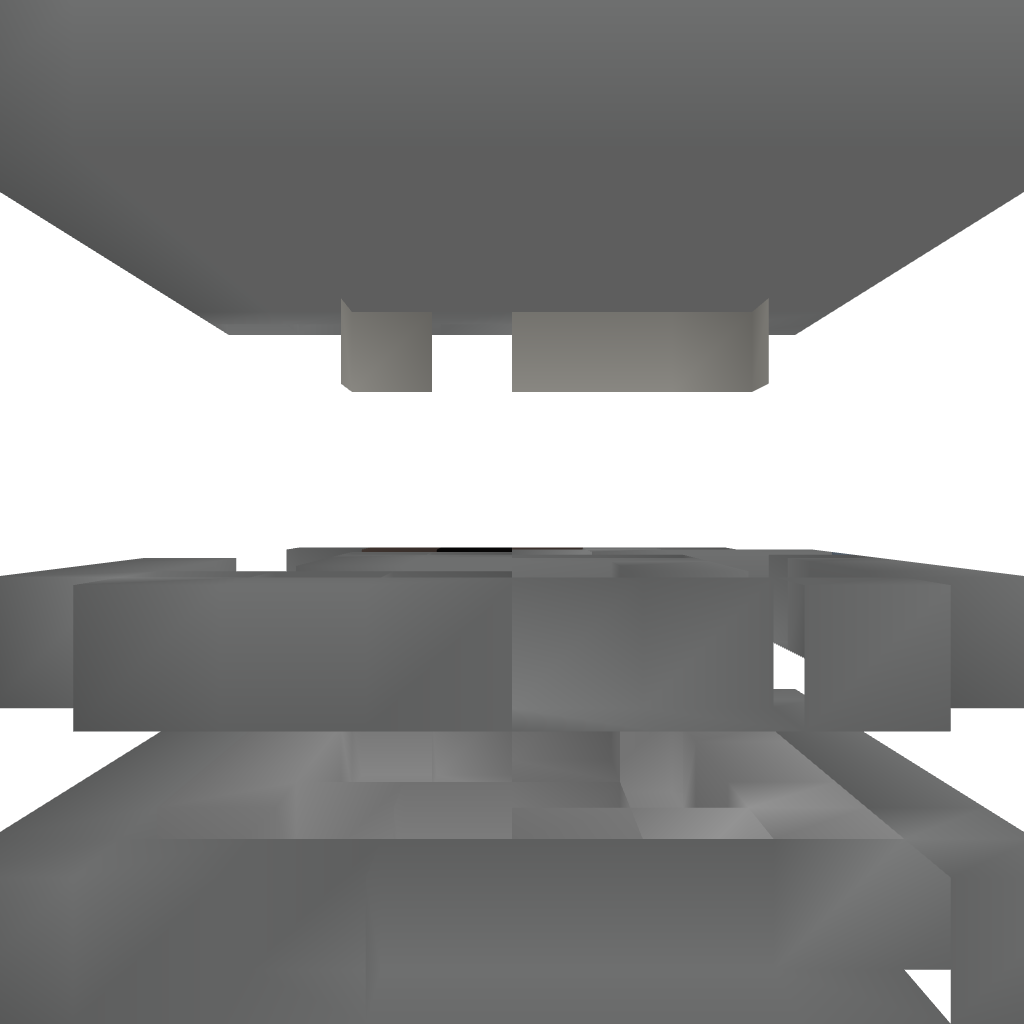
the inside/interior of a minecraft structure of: Zombie Trap